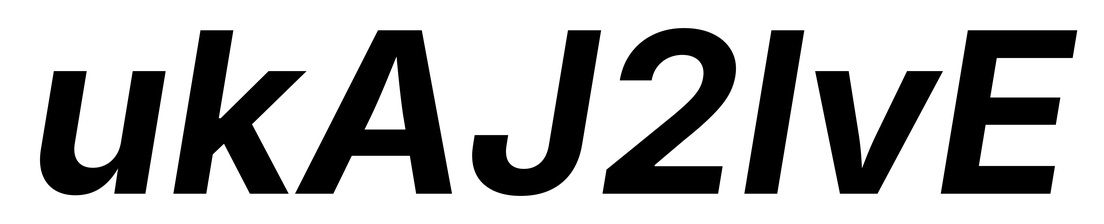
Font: Inter-Italic_Bold_Italic